Interaction volume radius: 5 \u00c5
Interaction volume height: 30 \u00c5
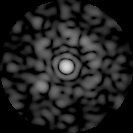
Disorder parameter: 0.737